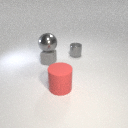
large red rubber cylinder in front of small gray metal cylinder